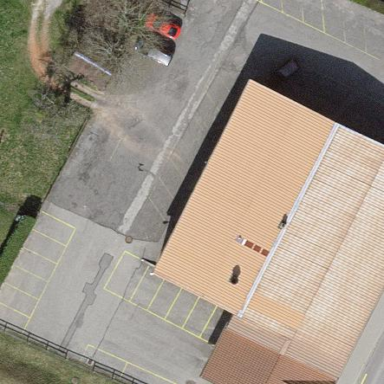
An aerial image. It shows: Asphalt parking lot.